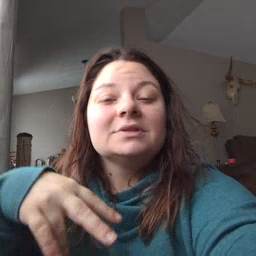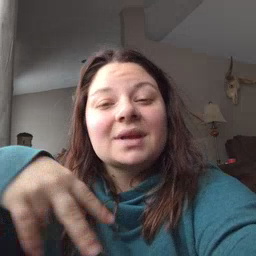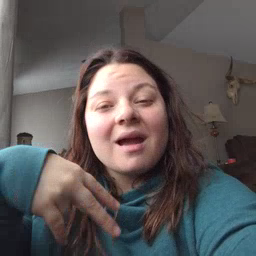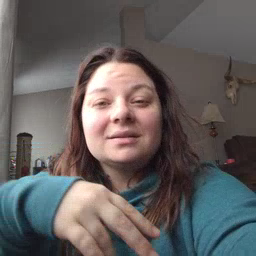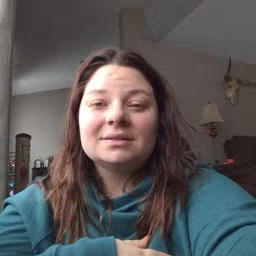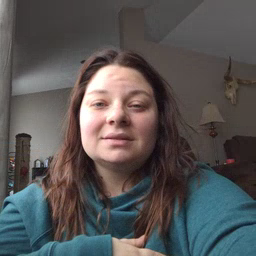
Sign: dance